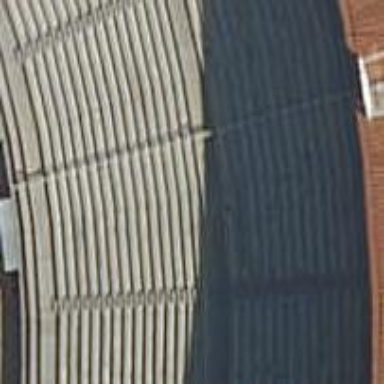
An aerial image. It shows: Bleachers on skillion-shaped concrete roof.